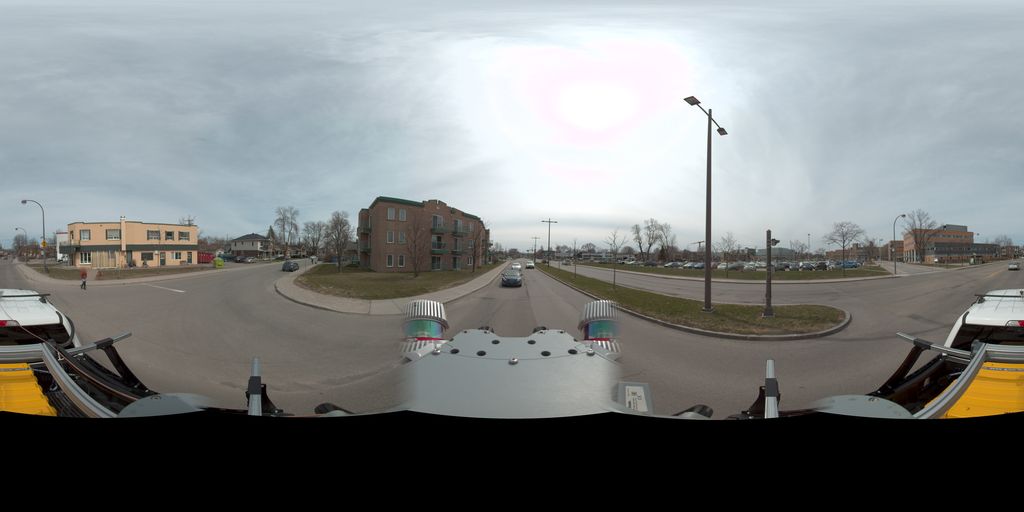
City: quebec_city